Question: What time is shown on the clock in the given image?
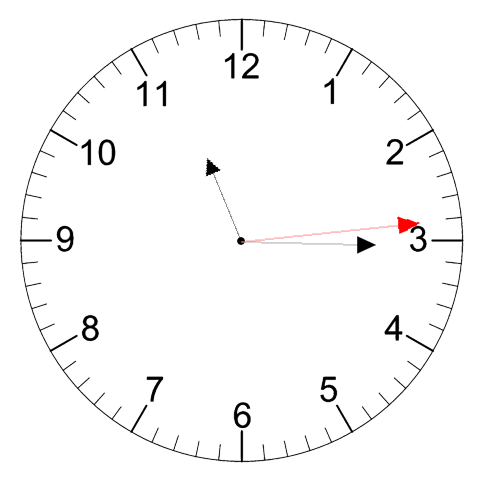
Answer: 11:15:14